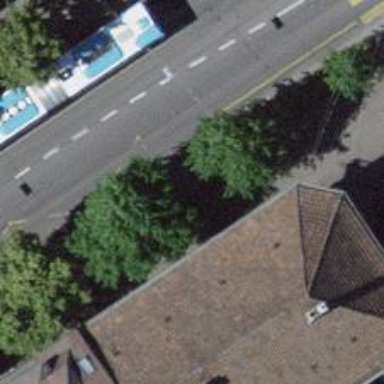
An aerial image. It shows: Bus stop with platform for public transport. Trolleybuses are also available at this stop.